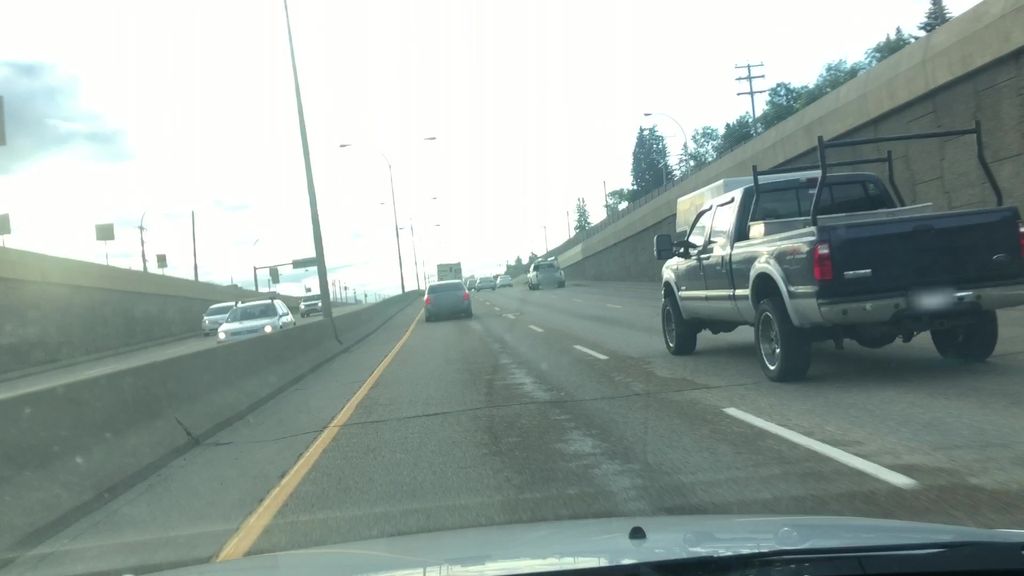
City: edmonton